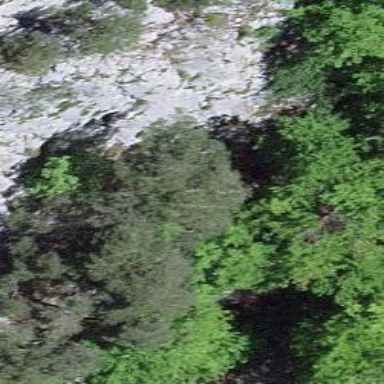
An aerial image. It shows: Cliff in nature.